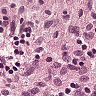
Metastatic tissue present: no